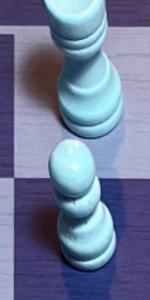
Label: Pawn_White